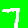
Digit: 7